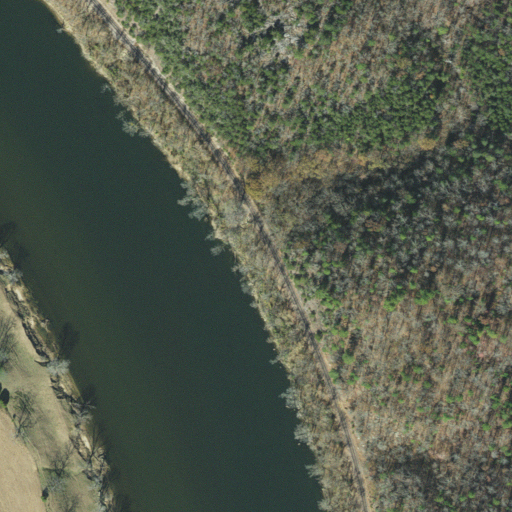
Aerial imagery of valley in Arkansas named Stowers Hollow containing open water, deciduous forest, mixed forest, pasture, and herbaceous wetlands